Question: Is it possible to change the color of the netbeans 7.2 eol character?
As seen here:

I would prefer it to be a light grey like the space character - the dark black color is quite distracting (IMHO).
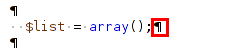
Answer: In you can change the color by doing the following:
- -
You should be able to change the color of eol character by picking it from the available ones one the right-side panel.
I guess this would also work for NetBeans 7.2.
---
PS: that was an old question, but I thought it should have an answer anyway :)